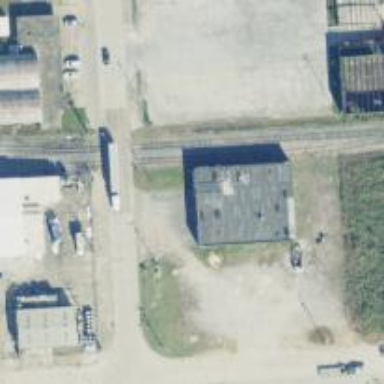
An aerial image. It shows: Rail spur service.